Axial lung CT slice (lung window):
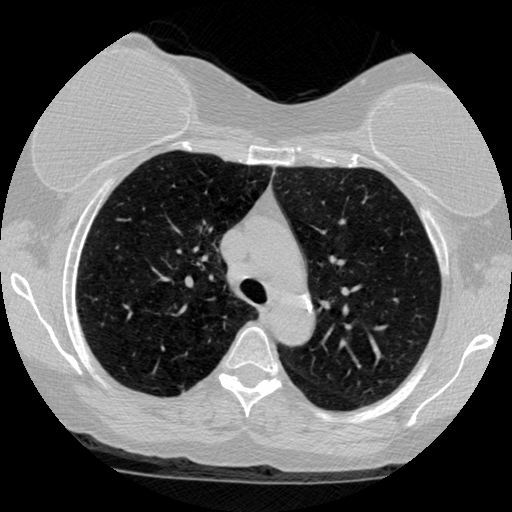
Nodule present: no